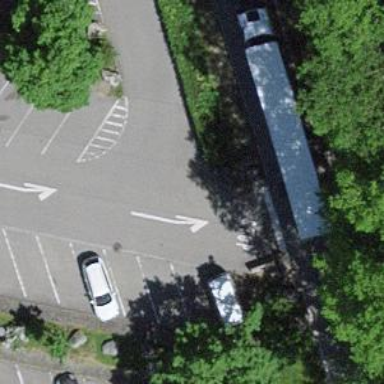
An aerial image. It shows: Asphalt parking aisle road for service vehicles.